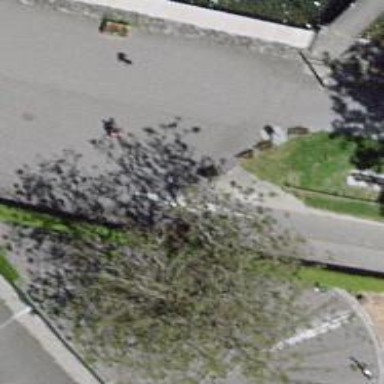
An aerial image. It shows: Rising bollard.